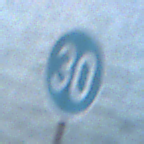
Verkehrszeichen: VorgeschriebeneMindestgeschwindigkeit
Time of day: SunriseSunset
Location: Outdoor (Suburban)
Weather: PartlyCloudy
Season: NotSpecified
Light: Natural